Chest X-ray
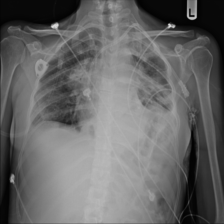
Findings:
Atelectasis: negative
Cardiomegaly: negative
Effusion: negative
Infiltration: negative
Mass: negative
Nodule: negative
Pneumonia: negative
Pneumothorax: negative
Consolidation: positive
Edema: negative
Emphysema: negative
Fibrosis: negative
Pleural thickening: negative
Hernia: negative